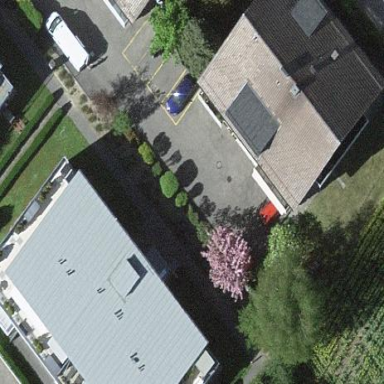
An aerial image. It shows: View of apartment building.